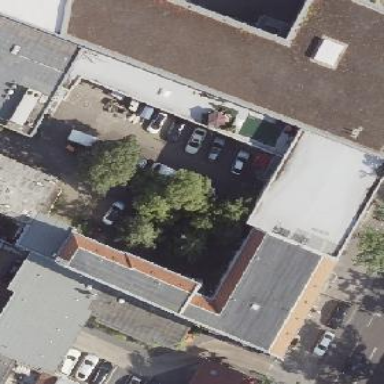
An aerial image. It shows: Commercial building housing storage rental shop.